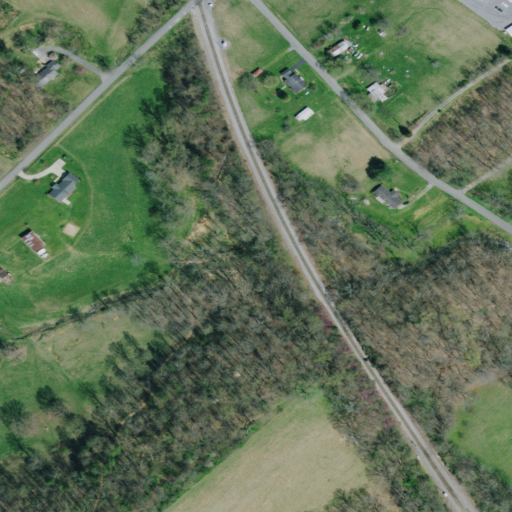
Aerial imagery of valley in Tennessee named Maupin Hollow containing pasture, deciduous forest, open development, mixed forest, low intensity development, medium intensity development, and high intensity development